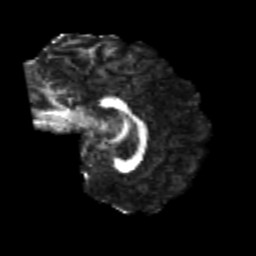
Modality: FA
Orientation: sagittal
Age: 21
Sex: female
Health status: healthy
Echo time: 0.074 s